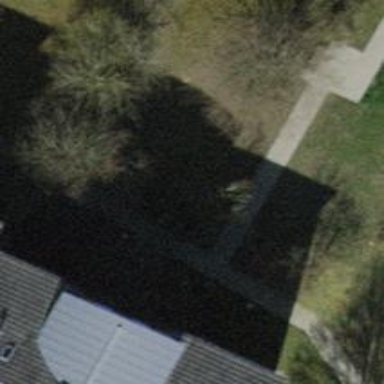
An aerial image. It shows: Path made of paving stones.